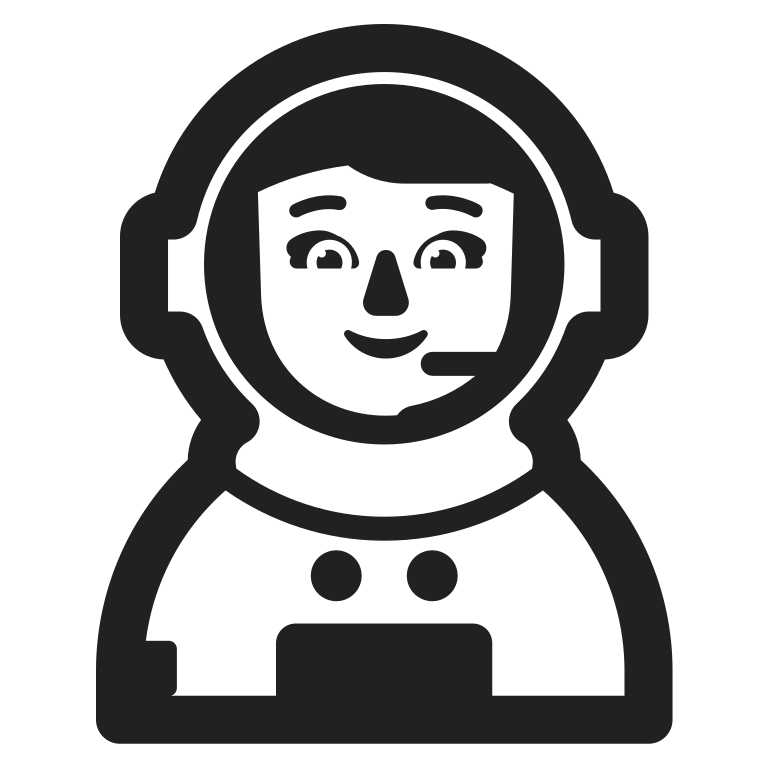
woman astronaut high contrast default